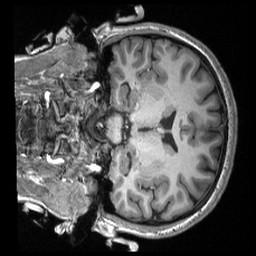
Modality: T1w
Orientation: coronal
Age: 18
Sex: female
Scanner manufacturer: siemens
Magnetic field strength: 3 T
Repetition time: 2.3 s
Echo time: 0.00308 s